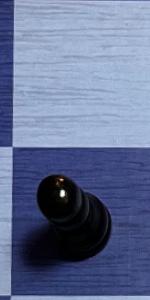
Label: Pawn_Black